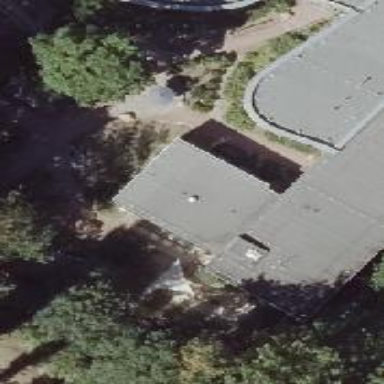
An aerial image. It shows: Building part with flat roof.